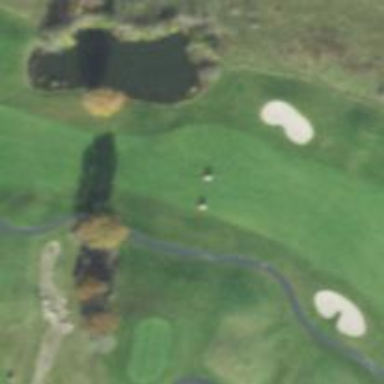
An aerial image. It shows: Golf fairway in the image.